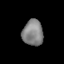
Tissue: skin
Cell type: Epithelial cells
Senescence score: 0.2735
Nuclear area (px): 519
Mean DAPI intensity: 131.015